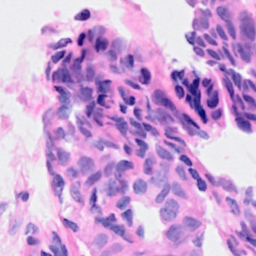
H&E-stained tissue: Breast